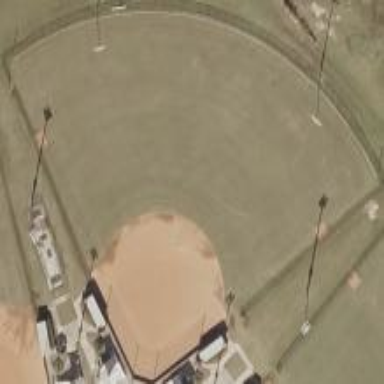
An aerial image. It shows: Baseball pitch for leisure land activities.